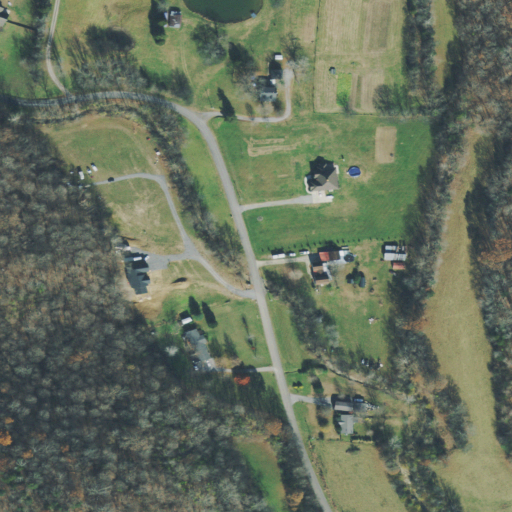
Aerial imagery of valley in Tennessee named Linsey Hollow containing pasture, deciduous forest, open development, mixed forest, medium intensity development, grassland, and low intensity development